Question: I am using the latest version of boot2docker version 1.3.2, 495c19a on a windows 7 (SP1) 64 bit machine.
My docker container is running a celery process which attempts to connect to a rabbitMQ service running on the same machine that boot2docker is running on.
The Celery process running within the docker container cannot connect to RabbitMQ and reports the following :
> [2014-12-02 10:28:41,141: ERROR/MainProcess] consumer: Cannot connect
to amqp:// guest:**@127.0.0.1:5672//: [Errno 111] Connection refused.
Trying again in 2.00 seconds...
I have reason to believe this is a network related issue, associated with routing from the container, to the VirtualBox host, and from the host to the RabbitMQ service running on the local machine; I do not know how to configure this and I was wondering if anyone can advise me how to proceed?
I tried setting up port 5672 in port forwarding but it didn't work (but I believe this is for incoming traffic to the VM, like boot2docker ssh).
I am running the container as docker run -i -t tagname
I am not specifying a host with -h when I run the container.
I'm sorry if this question appears rather clueless or if the answer appears obvious ... I appreciate any help!
---
Some additional information :
The routing table of the host VM is what boot2docker configured during installation as follows :

- docker0 IP Address is 172.17.42.1- eth0 IP Address is 10.0.2.15- eth1 IP Address is 192.168.59.103- eth0 is attached to NAT (Adapter 1) in the VirtualBox VM network configuration.- Adapter 1 has port forwarding setup for ssh; default setting of host IP 127.0.0.1, host port 2022, guest port 22.- eth1 is attached to Host-only adapter (Adapter 2).- Both adapters are set to promiscuous mode (allow all).- The IP Address of the docker container is 172.17.0.33.
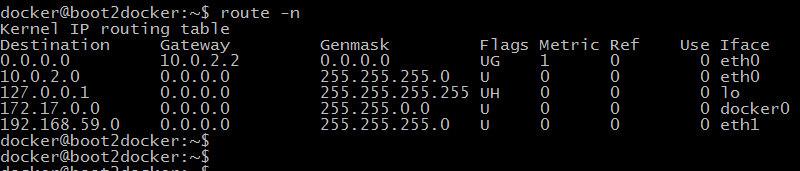
Answer: > [2014-12-02 10:28:41,141: ERROR/MainProcess] consumer: Cannot connect to amqp:// guest:**@127.0.0.1:5672//: [Errno 111] Connection refused. Trying again in 2.00 seconds...
127.0.0.1 is a special IP address that means "me", and inside the container it means "me the container", so this is why it is not connecting to the outer host. So the first thing to do is change the IP address where you are trying to connect to Rabbit to that of the outer host where it is running.
Then you probably have to do something about routing, but let's take one step at a time.